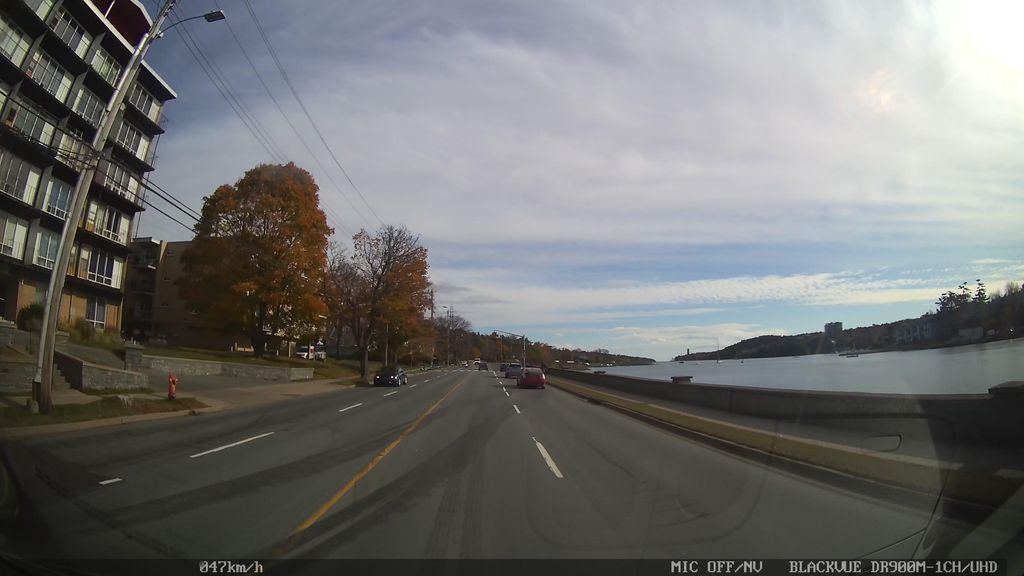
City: halifax